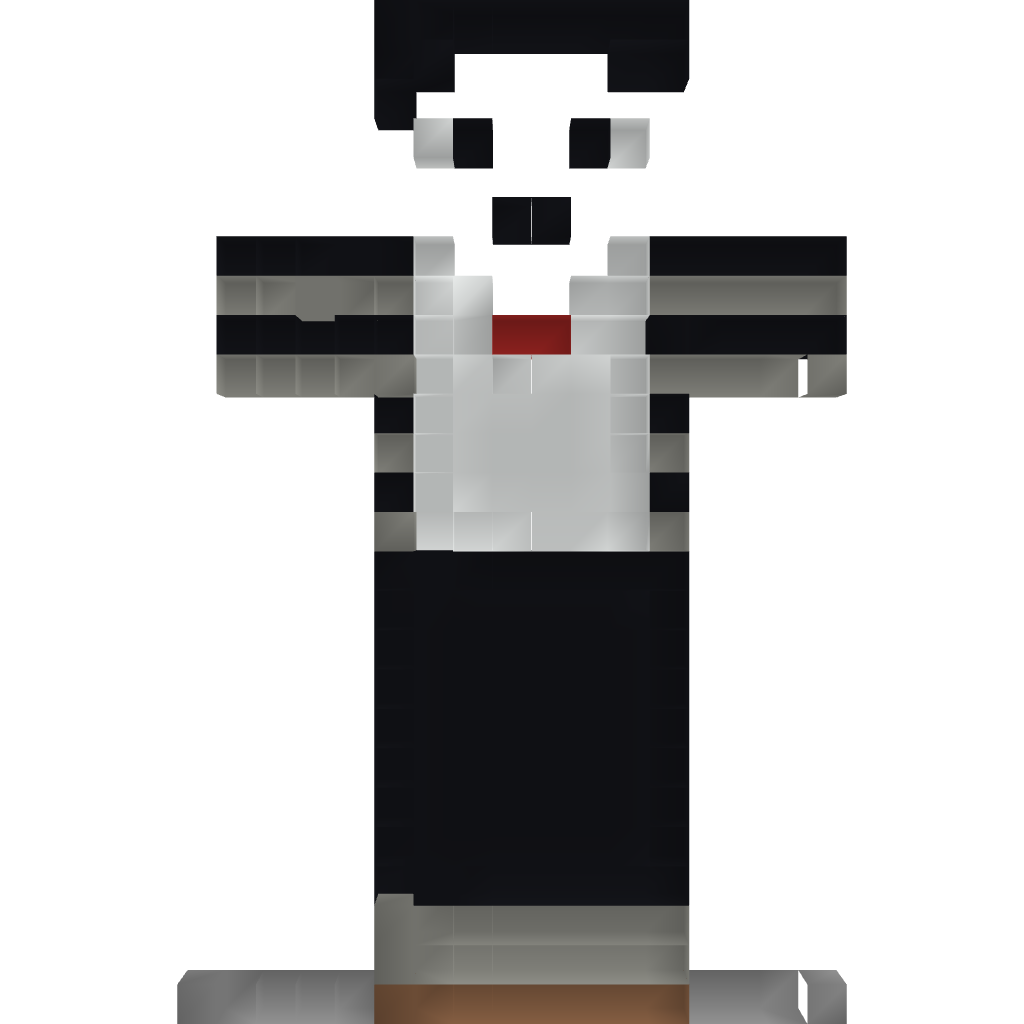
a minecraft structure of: Statue#2